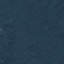
Land use / land cover: Forest